Question: Very new to css and html and using html5/css3 pages.
How can I apply a gradient or image similar to the following (is that an image or texture) and fade it down the page accordingly?

I have been trying similar gradients like this but seems to only apply to color and not a grid/grille effect.
'''
background: -webkit-gradient(linear, left top, left bottom, color-stop(0%,rgba(0,0,0,0.65)), color-stop(100%,rgba(0,0,0,0)));
'''
thx
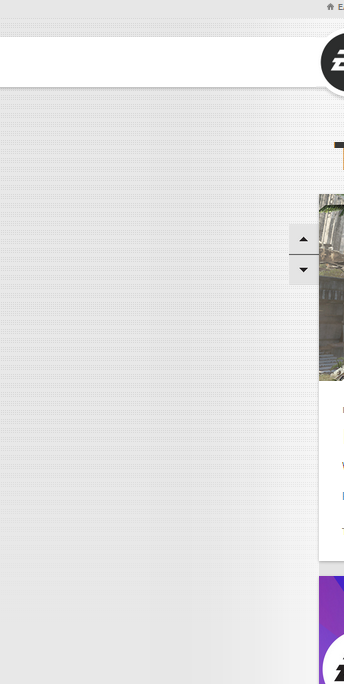
Answer: Use this code ,
'''
<div class="grilleLayer"><div>
.grilleLayer
{
width:100%;
height:700px;
background:url('http://s8.postimg.org/90qdtbn1t/temp.png') repeat scroll left top;
}
body
{
background: #e0e5e1; /* Old browsers */
background: -moz-linear-gradient(left, #e0e5e1 0%, #ffffff 100%); /* FF3.6+ */
background: -webkit-gradient(linear, left top, right top, color-stop(0%,#e0e5e1), color-stop(100%,#ffffff)); /* Chrome,Safari4+ */
background: -webkit-linear-gradient(left, #e0e5e1 0%,#ffffff 100%); /* Chrome10+,Safari5.1+ */
background: -o-linear-gradient(left, #e0e5e1 0%,#ffffff 100%); /* Opera 11.10+ */
background: -ms-linear-gradient(left, #e0e5e1 0%,#ffffff 100%); /* IE10+ */
background: linear-gradient(to right, #e0e5e1 0%,#ffffff 100%); /* W3C */
filter: progid:DXImageTransform.Microsoft.gradient( startColorstr='#e0e5e1', endColorstr='#ffffff',GradientType=1 ); /* IE6-9 */
}
'''
Here is <URL> !
or
You can generate your desire gradient color <URL>